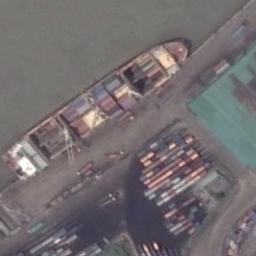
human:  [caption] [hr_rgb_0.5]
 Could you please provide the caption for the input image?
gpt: There are many containers in the dock beside the ship .

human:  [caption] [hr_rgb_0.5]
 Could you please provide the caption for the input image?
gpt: There is a ship in the black water .

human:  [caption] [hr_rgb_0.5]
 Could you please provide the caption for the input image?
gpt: An orange-red general cargo ship docked at the dock with many cargoes .

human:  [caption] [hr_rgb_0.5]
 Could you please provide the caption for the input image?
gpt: The cargo ship full of containers is docked at the container terminal and a green building is on the bank .

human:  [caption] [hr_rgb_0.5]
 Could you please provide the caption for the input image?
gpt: The ship is at the harbor with many containers .